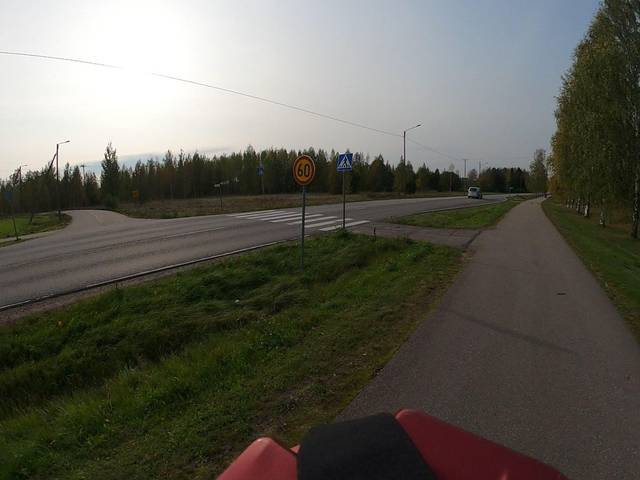
Region: Finland
Coordinates: 60.686, 26.827